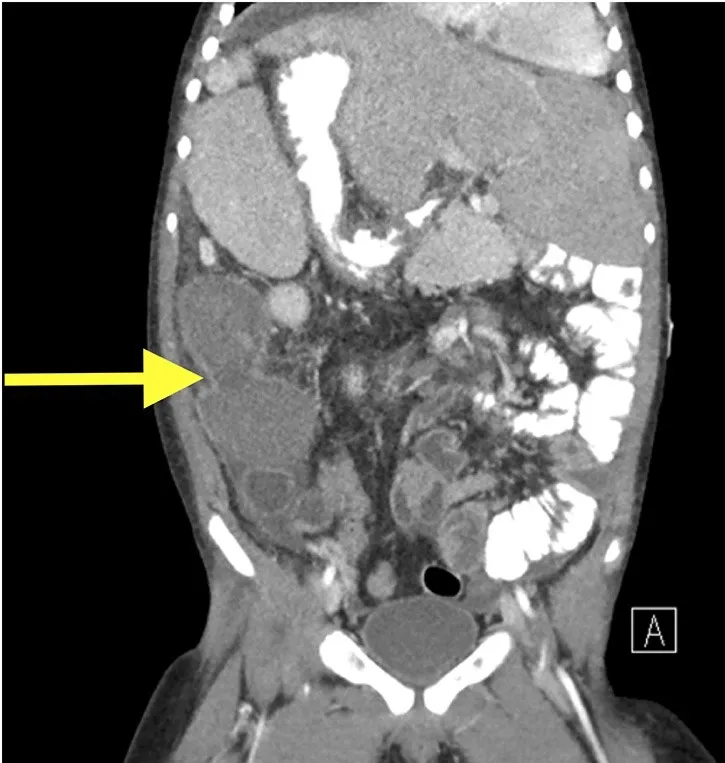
Coronal CT scan demonstrating a right intra-abdominal rim enhancing lesion.
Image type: radiology (ct)